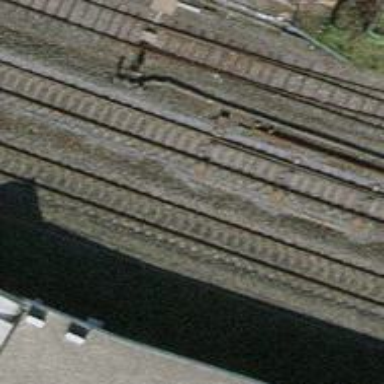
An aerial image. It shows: Railway switch.